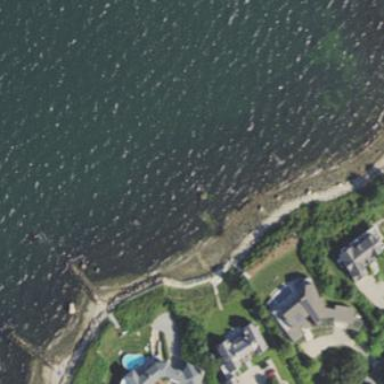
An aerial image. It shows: Rocky tidal area.